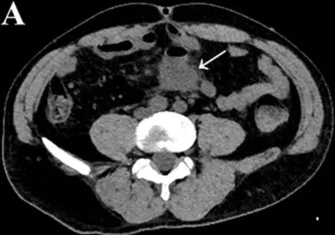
Unenhanced and contrast-enhanced abdominal CT images of a 48-year-old male patient. Unenhanced abdominal CT scans. Showed encapsulated effusion in the middle part of the pelvic cavity,. With accumulation of small amounts of gas [, white arrow], and the lesion was ~4.5 cm x 5.5 cm, pelvic abscess formation was considered.
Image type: radiology (ct)